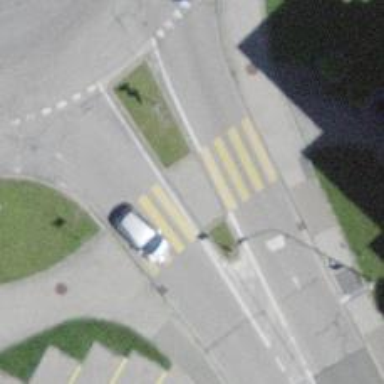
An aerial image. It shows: Zebra crossing on the road.